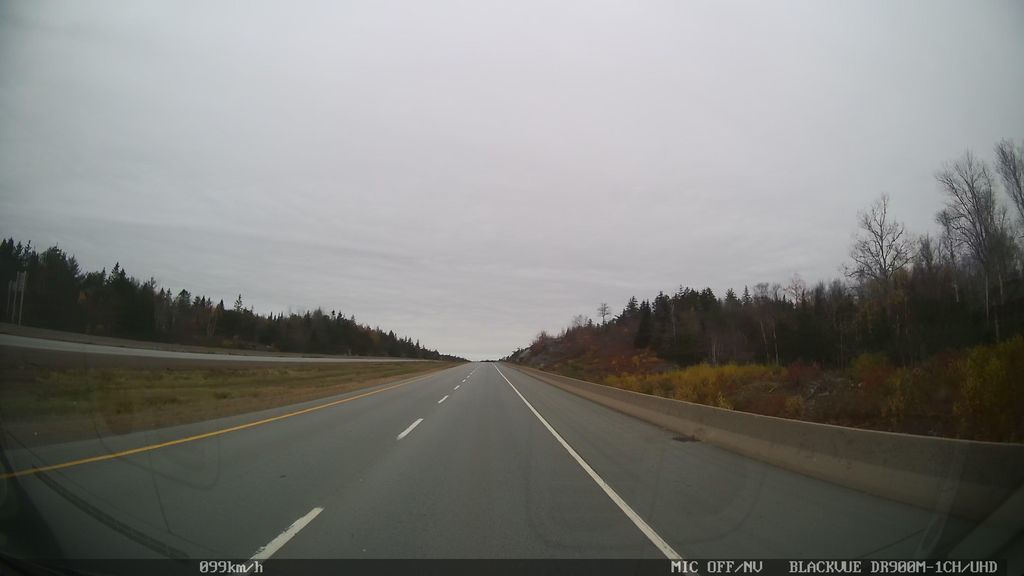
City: halifax